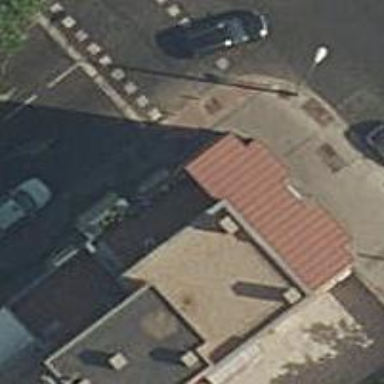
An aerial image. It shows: Café.